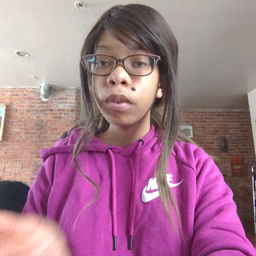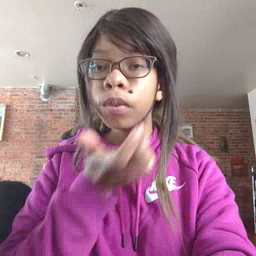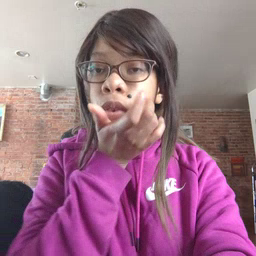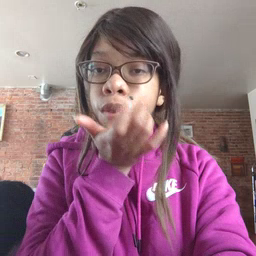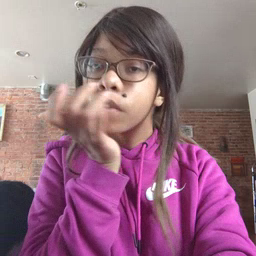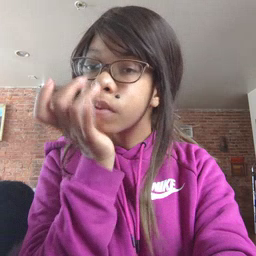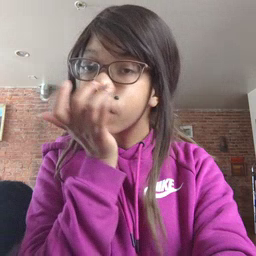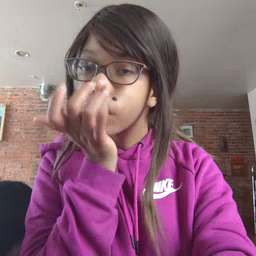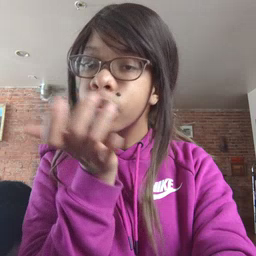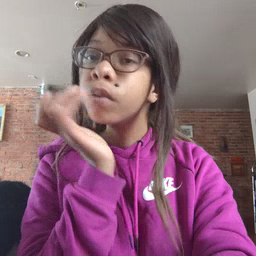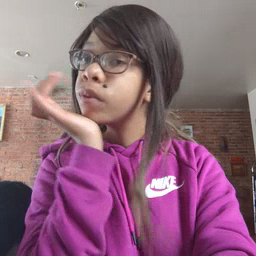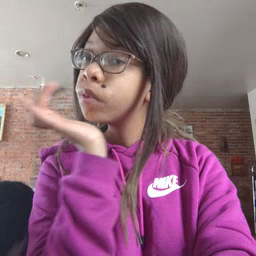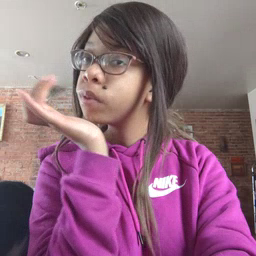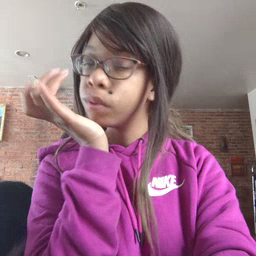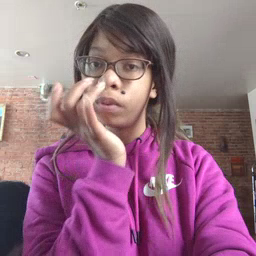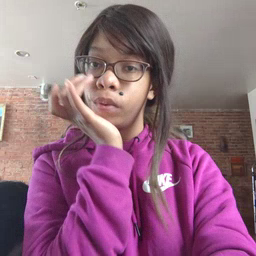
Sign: grass